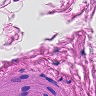
Metastatic tissue present: no